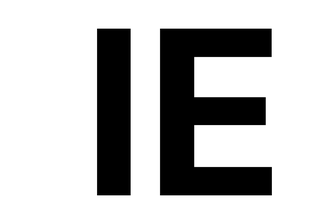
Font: Inter_Bold